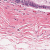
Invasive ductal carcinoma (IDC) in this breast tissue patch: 0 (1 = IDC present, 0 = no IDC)